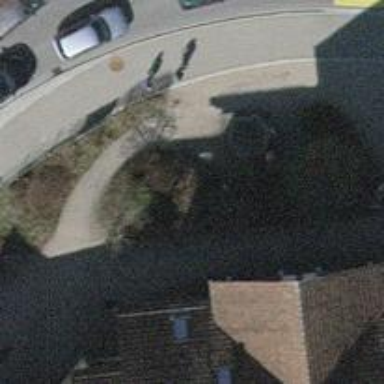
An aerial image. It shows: Brown bench in the vicinity.